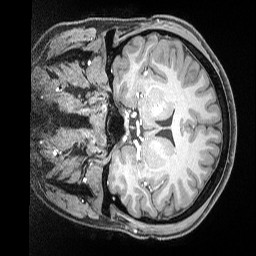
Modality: T1w
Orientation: coronal
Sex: male
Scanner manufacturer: siemens
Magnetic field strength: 3 T
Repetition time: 2.53 s
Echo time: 0.00169 s